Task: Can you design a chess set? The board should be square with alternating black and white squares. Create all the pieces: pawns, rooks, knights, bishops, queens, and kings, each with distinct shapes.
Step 3269:
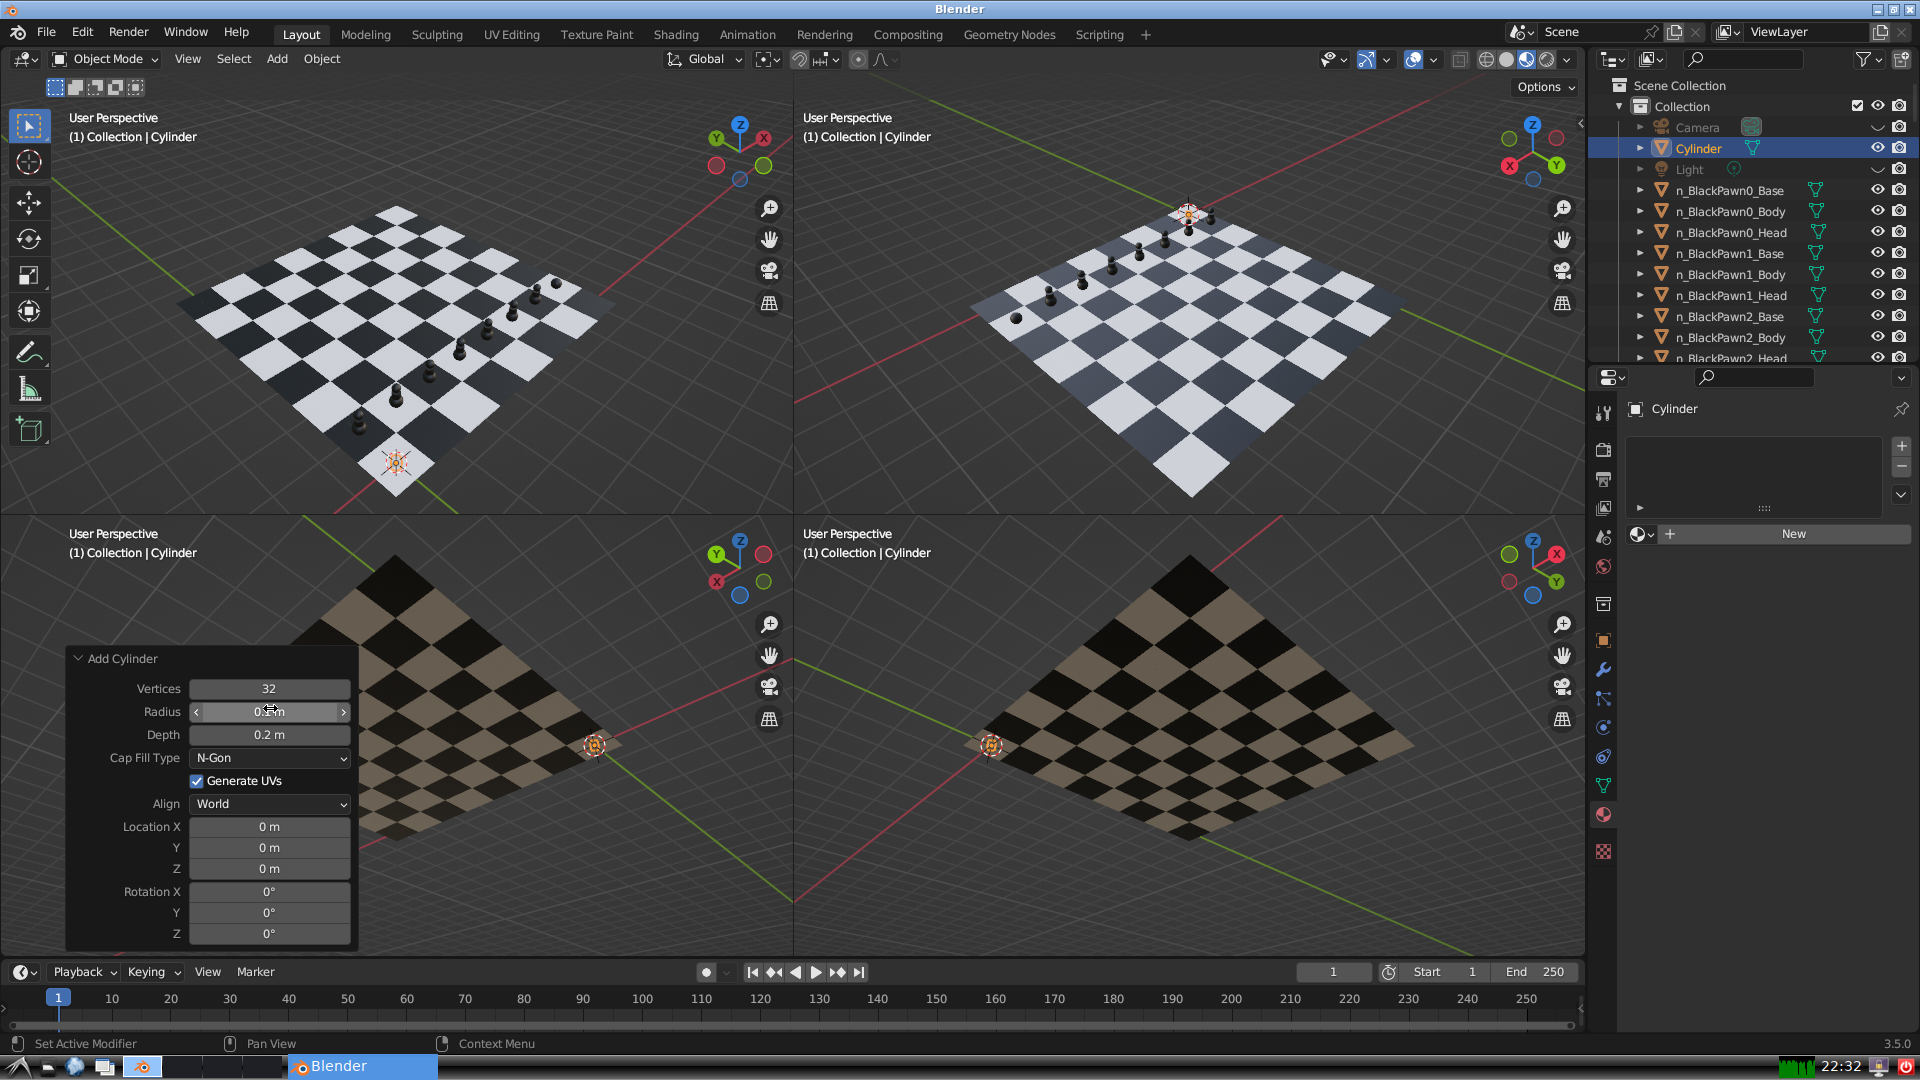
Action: click: no